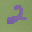
Label: 2